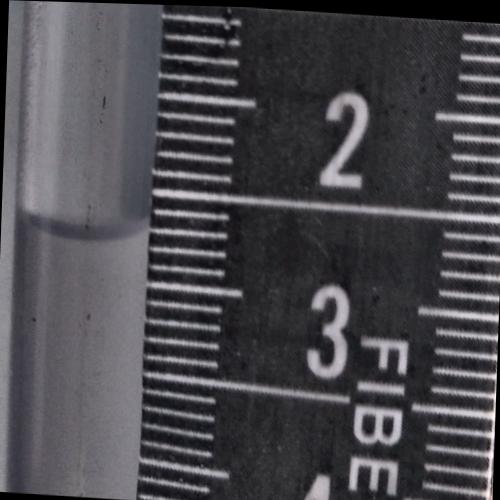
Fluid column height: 2.7 cm